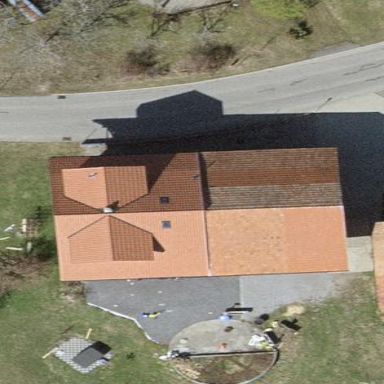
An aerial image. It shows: Building with gabled roof.